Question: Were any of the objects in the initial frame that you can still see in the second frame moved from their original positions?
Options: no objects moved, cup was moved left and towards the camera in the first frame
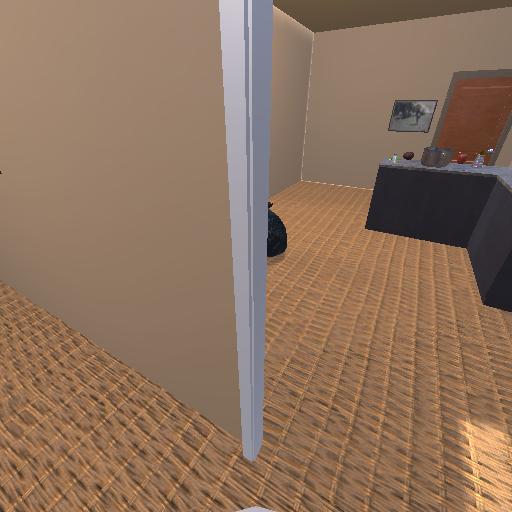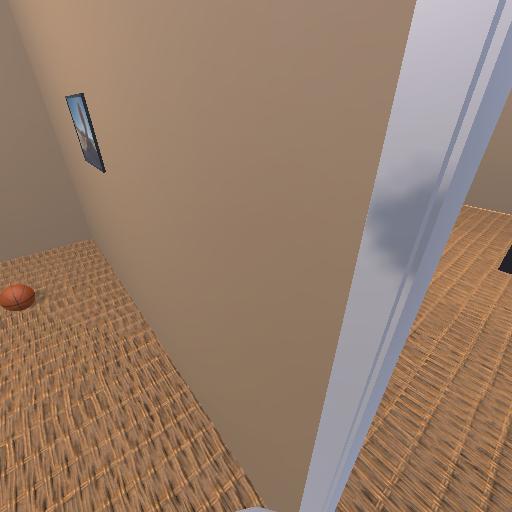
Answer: no objects moved